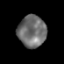
Tissue: prostate
Cell type: T cells
Senescence score: 0.321
Nuclear area (px): 870
Mean DAPI intensity: 110.577